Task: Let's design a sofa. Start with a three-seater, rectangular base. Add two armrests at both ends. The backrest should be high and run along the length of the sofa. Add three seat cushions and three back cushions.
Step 404:
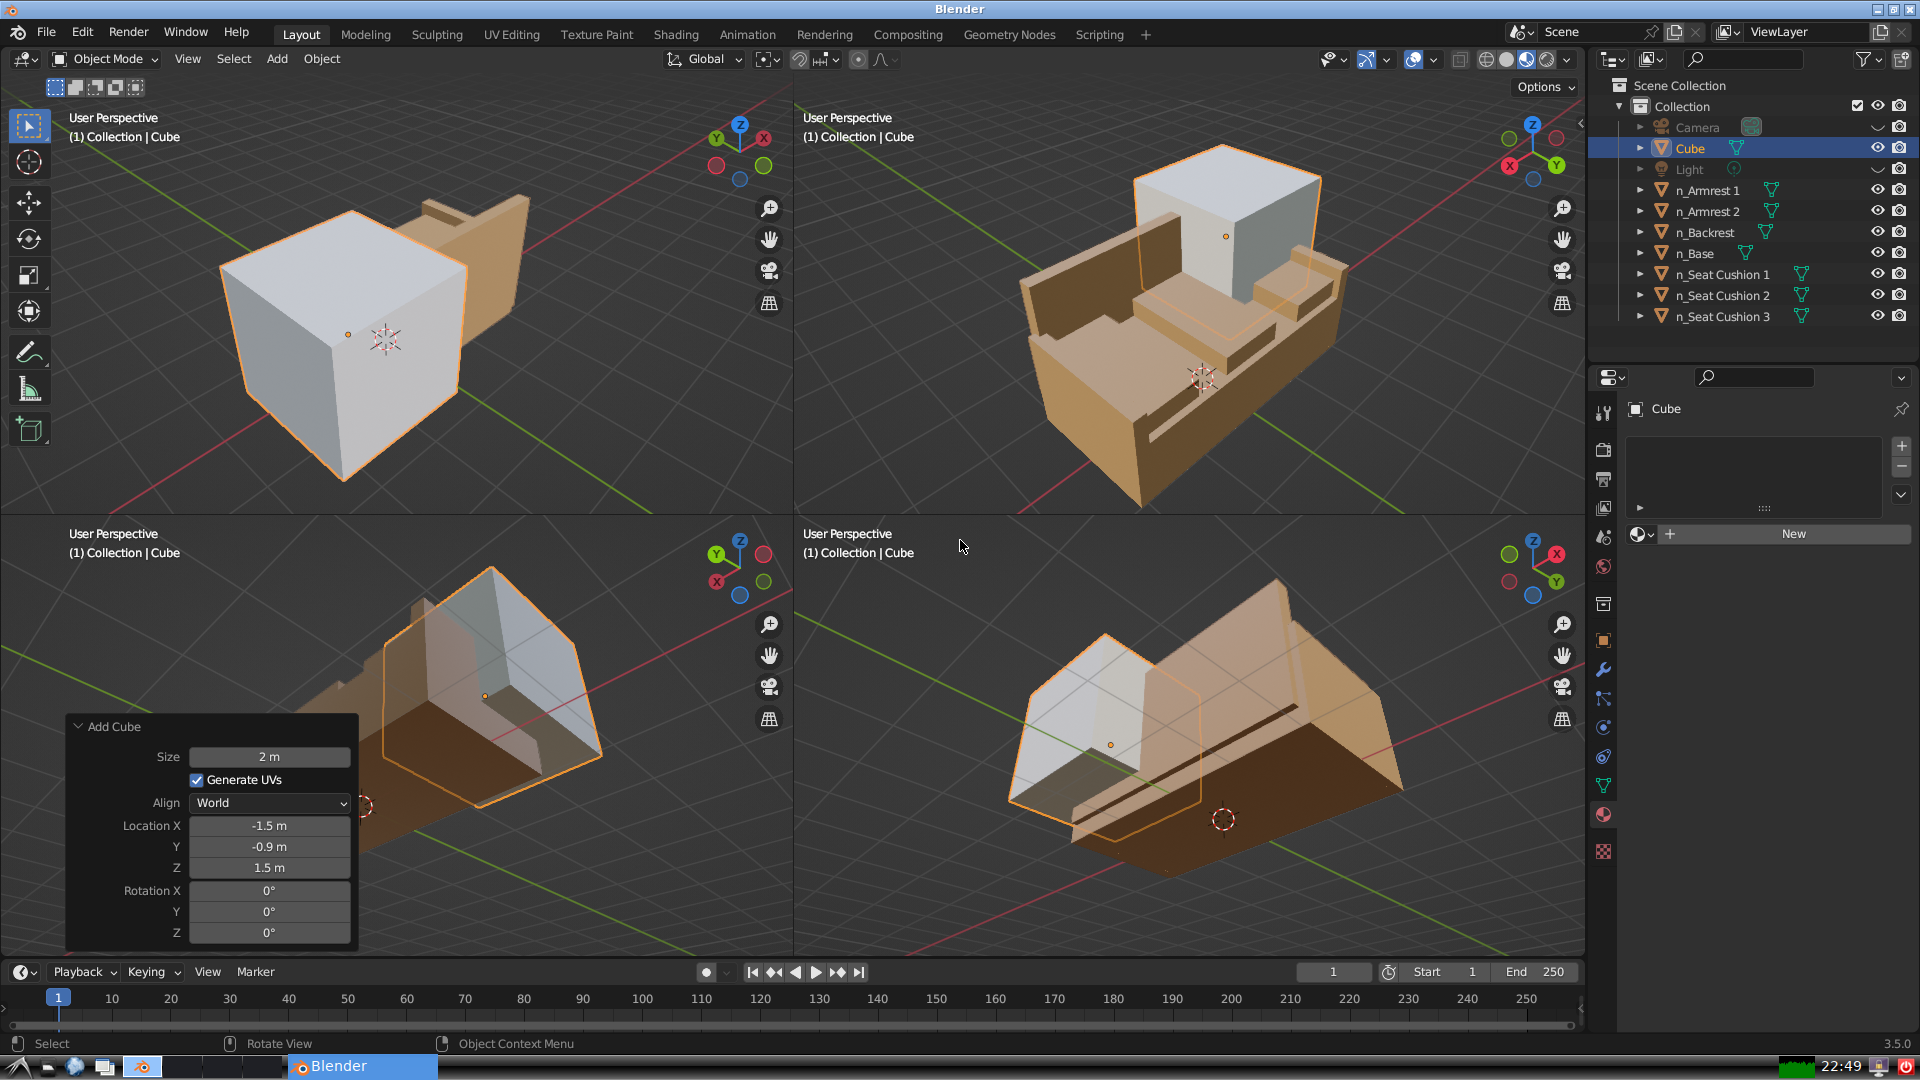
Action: {"mouse_move": [1608, 631]}